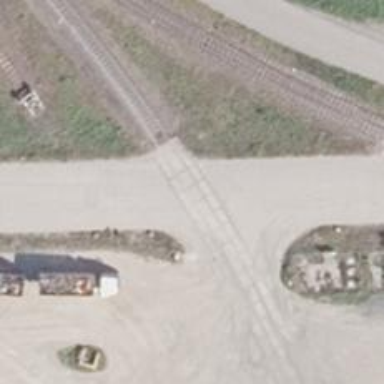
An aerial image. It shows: Railway level crossing.